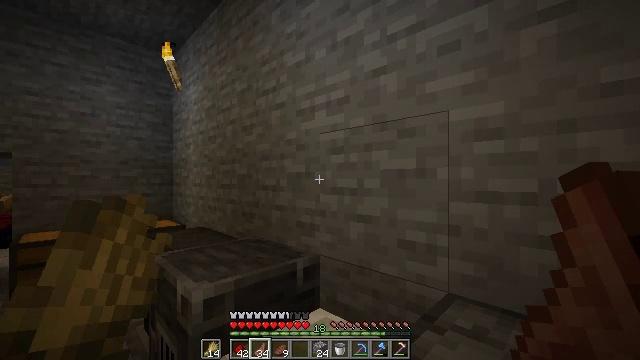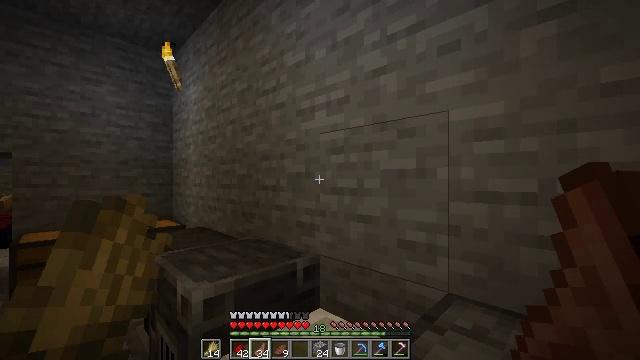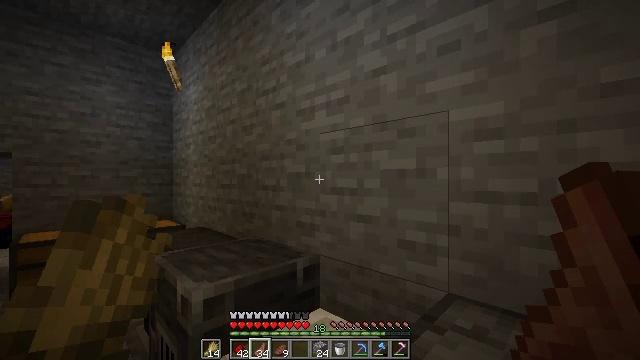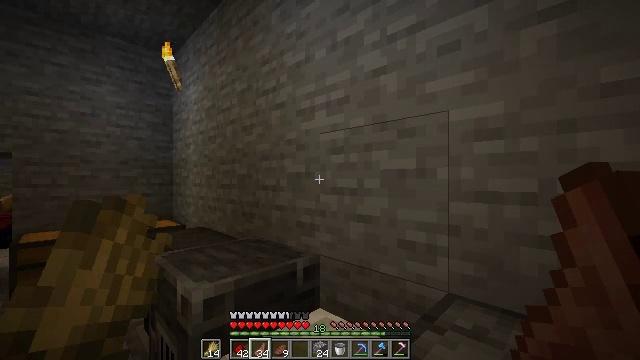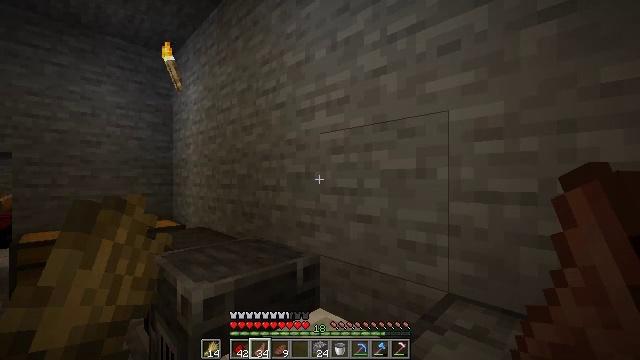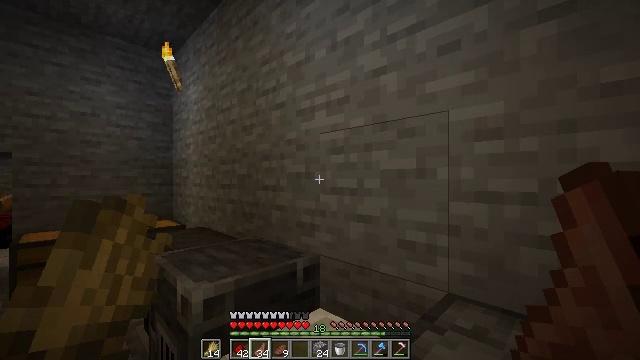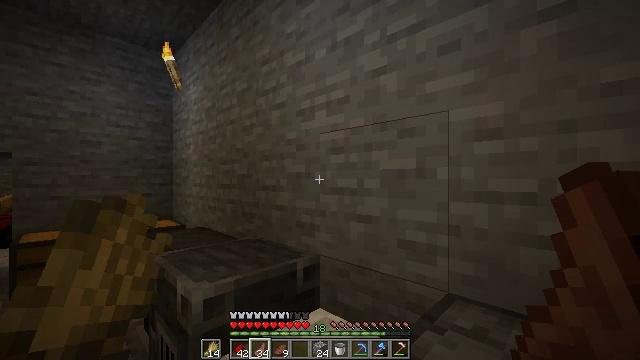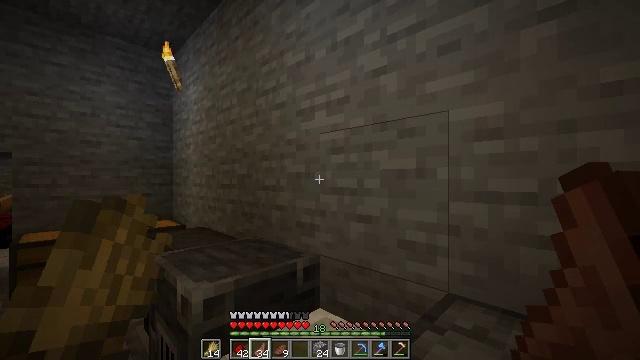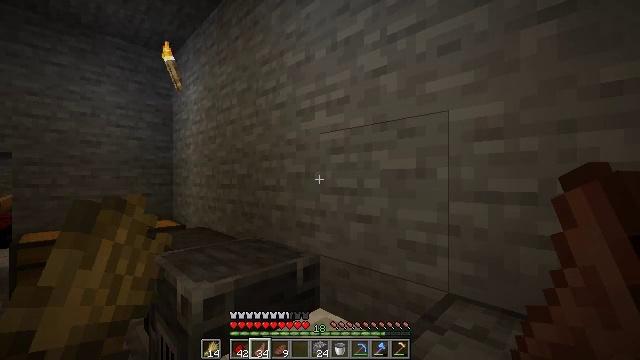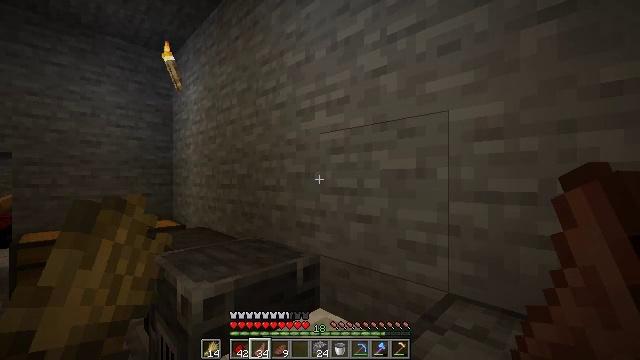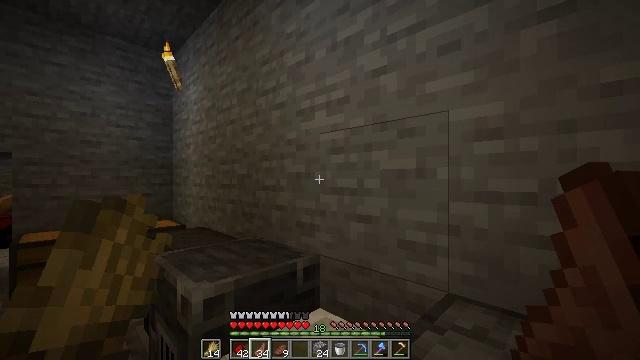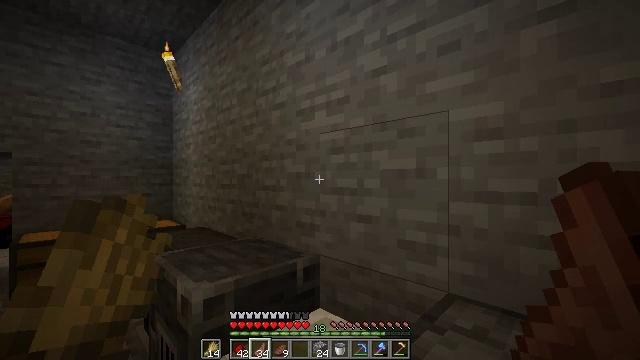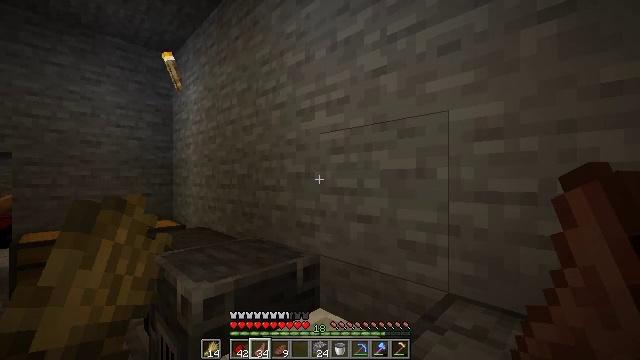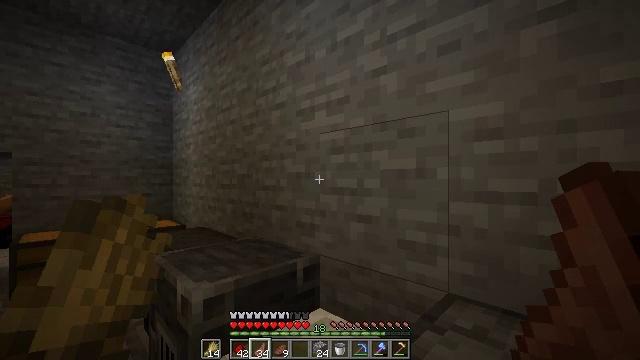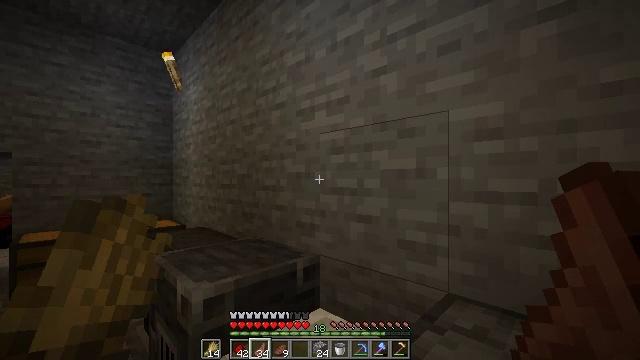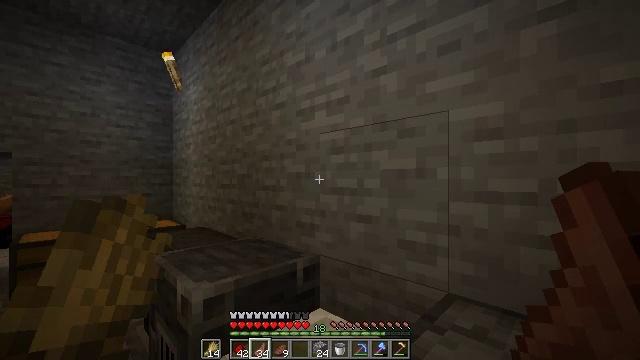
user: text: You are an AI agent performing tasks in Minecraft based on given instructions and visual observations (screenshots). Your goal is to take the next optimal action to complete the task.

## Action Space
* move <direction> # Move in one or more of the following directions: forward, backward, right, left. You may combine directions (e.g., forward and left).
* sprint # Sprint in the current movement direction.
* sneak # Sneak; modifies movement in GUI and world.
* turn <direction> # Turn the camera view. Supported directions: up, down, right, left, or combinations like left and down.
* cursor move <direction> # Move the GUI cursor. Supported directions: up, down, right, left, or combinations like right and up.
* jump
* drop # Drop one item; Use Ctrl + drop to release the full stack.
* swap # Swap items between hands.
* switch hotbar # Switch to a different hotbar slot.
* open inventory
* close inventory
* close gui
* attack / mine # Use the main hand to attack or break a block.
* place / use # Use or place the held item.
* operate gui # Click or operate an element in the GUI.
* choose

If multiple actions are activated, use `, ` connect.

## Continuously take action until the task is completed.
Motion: motion action
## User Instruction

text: Use spruce planks and sticks to make a spruce fence.
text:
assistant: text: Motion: no_op
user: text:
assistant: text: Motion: no_op
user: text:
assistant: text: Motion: no_op
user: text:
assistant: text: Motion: no_op
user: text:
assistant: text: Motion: no_op
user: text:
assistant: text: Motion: no_op
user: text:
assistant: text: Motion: no_op
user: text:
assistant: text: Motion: no_op
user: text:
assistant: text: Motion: no_op
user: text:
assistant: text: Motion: no_op
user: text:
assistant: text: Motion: no_op
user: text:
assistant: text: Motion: no_op
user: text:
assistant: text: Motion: no_op
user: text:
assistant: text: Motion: no_op
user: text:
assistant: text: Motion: no_op
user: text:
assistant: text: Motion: no_op
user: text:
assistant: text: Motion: no_op
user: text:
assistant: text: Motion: no_op
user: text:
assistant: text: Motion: no_op
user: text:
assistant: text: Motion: no_op
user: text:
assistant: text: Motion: no_op
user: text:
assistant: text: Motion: turn left
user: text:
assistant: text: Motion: turn left
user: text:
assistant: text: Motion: turn left and down
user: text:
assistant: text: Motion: turn left and down
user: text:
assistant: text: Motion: turn left
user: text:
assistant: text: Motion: turn left
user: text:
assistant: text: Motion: turn right and down
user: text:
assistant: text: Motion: turn right
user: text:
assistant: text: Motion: no_op